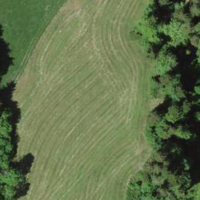
EUNIS habitat code: 44
Species observed at this site:
Campanula patula